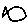
Label: fish